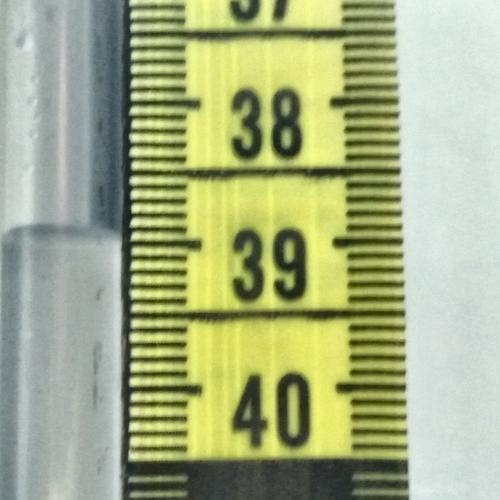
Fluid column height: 38.9 cm